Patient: sex M, age 52
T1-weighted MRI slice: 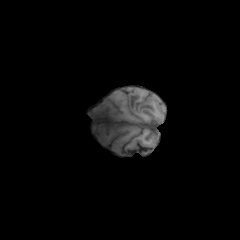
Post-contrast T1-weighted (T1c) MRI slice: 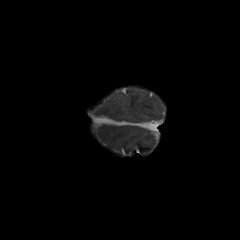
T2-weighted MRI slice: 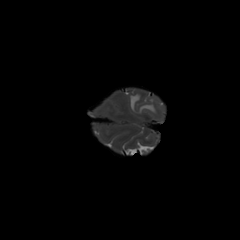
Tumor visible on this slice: yes
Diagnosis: Glioblastoma, IDH-wildtype
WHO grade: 4